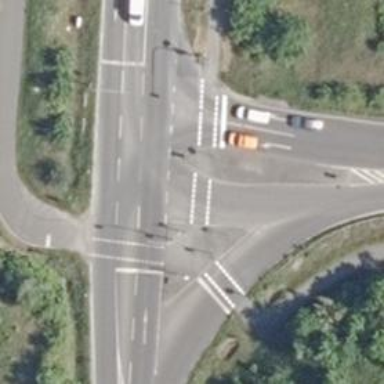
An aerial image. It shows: Trunk_link highway with traffic calming island.